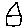
Label: house